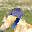
Label: 9